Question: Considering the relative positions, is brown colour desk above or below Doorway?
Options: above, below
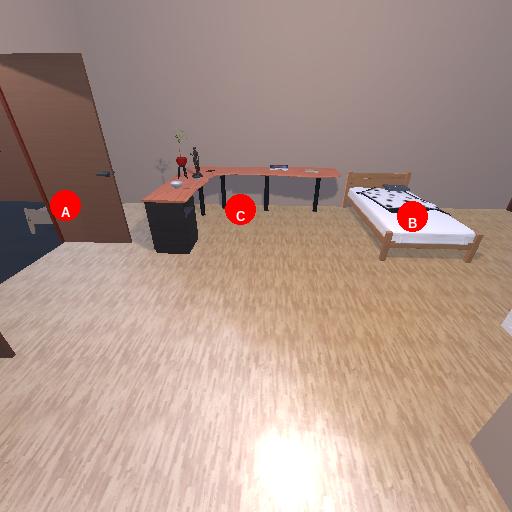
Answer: above